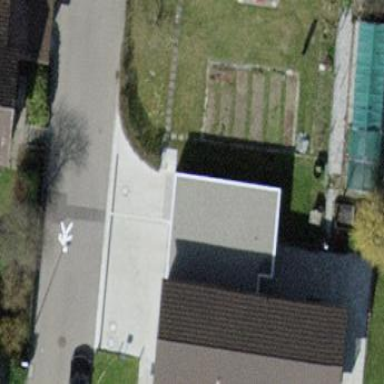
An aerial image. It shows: Group of garages.